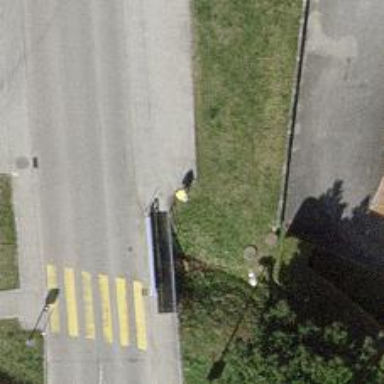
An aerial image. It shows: Post box is visible.